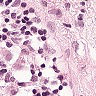
Metastatic tissue present: no